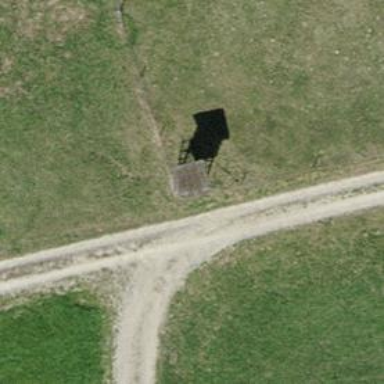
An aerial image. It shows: Hunting stand.